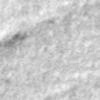
Label: no_change